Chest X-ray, AP view. Patient: 14 years old, sex M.
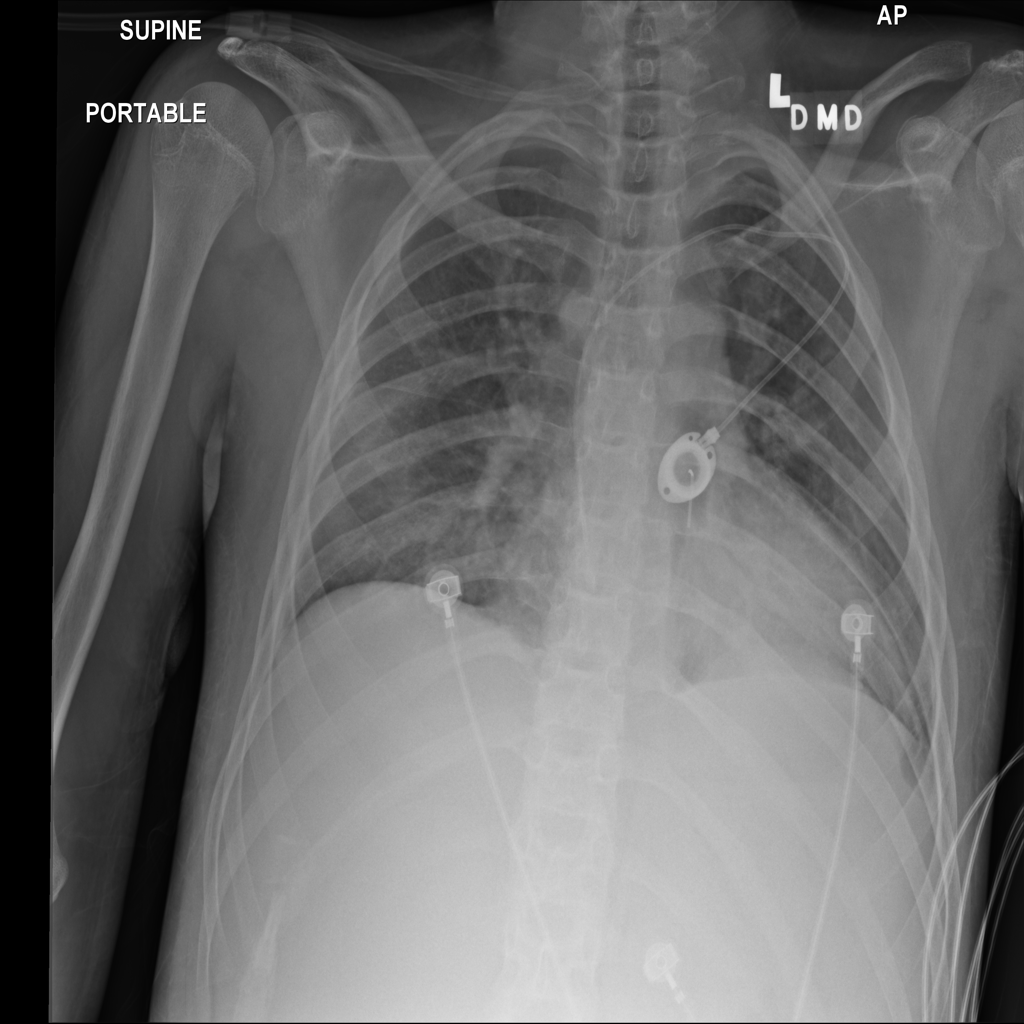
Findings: Infiltration